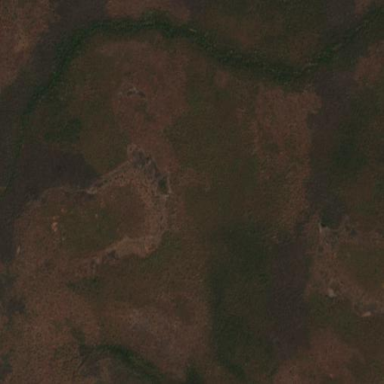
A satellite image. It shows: Bog wetland with bare ground cover.